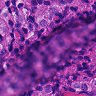
Metastatic tissue present: yes